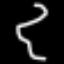
Label: squiggle